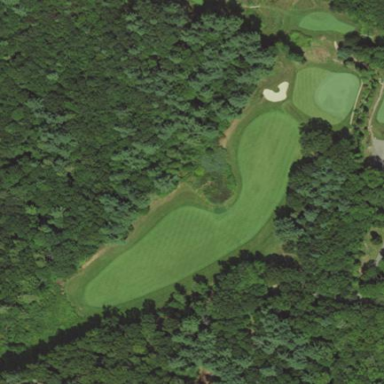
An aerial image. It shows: Golf rough area.